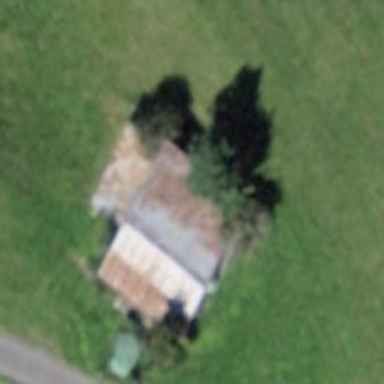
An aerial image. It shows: Rural barn.